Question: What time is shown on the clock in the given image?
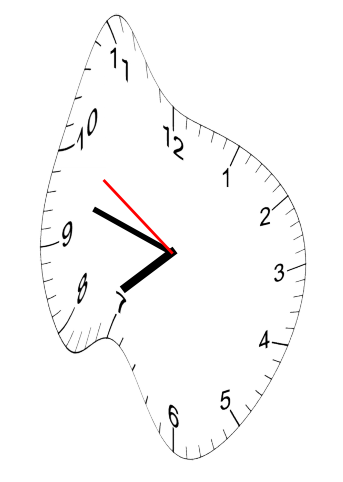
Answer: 07:47:50